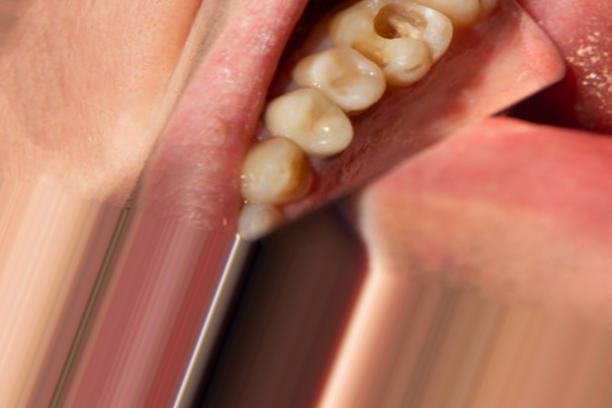
Condition: Caries